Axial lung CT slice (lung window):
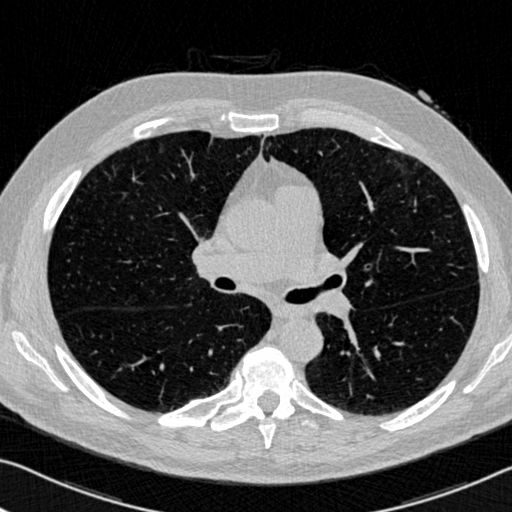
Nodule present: no